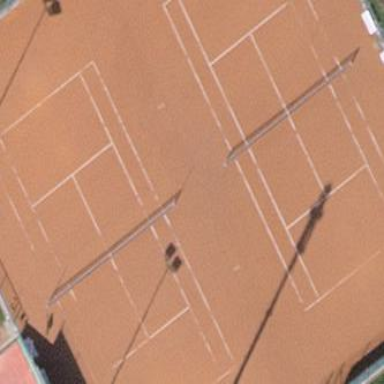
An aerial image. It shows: Tennis court on pitch designated for leisure land.